Question: I would like to know how can I create something that looks like what the Twitter guys put in their UITableView.
The screenshot is the following:

What I am referring to are the four-cells-in-one that looks so good to summarise things up.
Do you have any clue? I though about <URL> but I can't achieve that.
My idea is to create 4 png files and then apply those images to 4 buttons and drop them in a cell. I can't use Photoshop, really. I'm so denied.
Thank you for any suggestions/hunches you can give to me
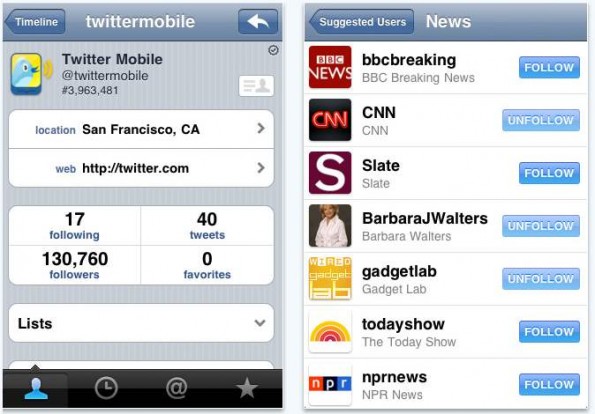
Answer: Check out TTTQuadrantcontrol on github
<URL>